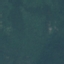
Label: Forest